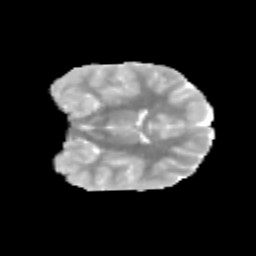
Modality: MD
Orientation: coronal
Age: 11
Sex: female
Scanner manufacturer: siemens
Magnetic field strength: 3 T
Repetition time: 3.8 s
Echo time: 0.07 s